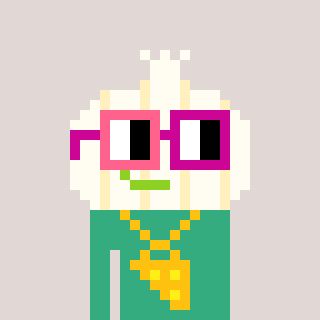
a pixel art character with square pink and red glasses, a garlic-shaped head and a teal-colored body on a warm background